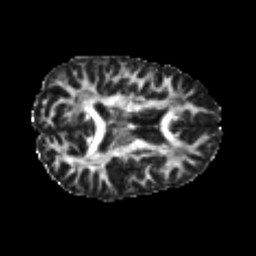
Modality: FA
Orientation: axial
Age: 20
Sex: male
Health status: healthy
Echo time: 0.074 s